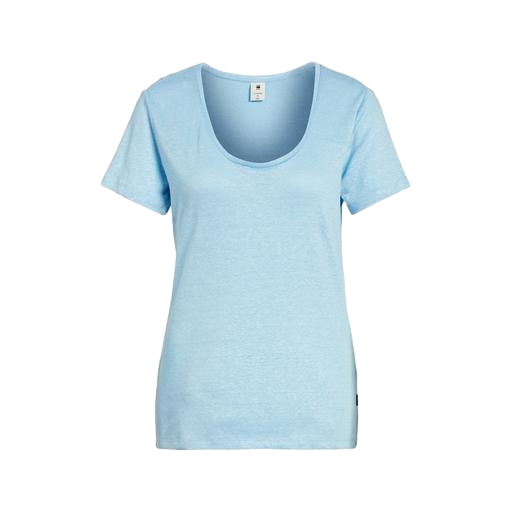
blue scoop-neck tee, blue scoop neck t-shirt, blue slack scoop tee, white background